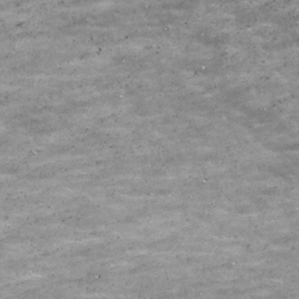
Label: non_frost